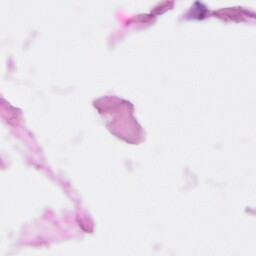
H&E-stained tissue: Pancreatic